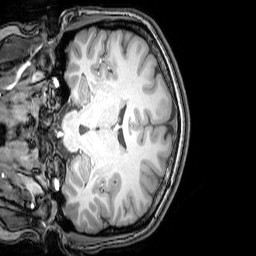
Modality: T1w
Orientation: coronal
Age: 23
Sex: female
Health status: healthy
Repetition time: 0.081 s
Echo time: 0.037 s